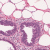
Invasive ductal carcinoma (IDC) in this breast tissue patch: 0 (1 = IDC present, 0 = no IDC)